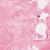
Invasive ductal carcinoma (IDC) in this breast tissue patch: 0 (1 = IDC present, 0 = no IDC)